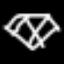
Label: diamond